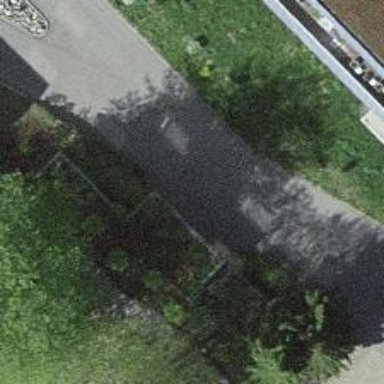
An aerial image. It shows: Parking entrance.